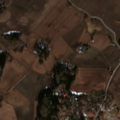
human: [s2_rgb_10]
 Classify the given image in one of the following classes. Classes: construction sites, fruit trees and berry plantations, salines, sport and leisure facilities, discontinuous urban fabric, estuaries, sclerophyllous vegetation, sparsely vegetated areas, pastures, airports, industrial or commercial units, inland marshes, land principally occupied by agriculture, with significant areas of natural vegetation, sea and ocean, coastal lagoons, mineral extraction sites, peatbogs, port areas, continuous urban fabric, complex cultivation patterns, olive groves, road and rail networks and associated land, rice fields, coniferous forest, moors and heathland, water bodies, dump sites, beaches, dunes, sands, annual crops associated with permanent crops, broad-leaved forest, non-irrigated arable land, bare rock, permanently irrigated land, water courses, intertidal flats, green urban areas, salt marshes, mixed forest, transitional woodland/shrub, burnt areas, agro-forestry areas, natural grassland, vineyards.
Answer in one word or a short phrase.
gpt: discontinuous urban fabric, non-irrigated arable land, mixed forest